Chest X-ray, AP view. Patient: 12 years old, sex M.
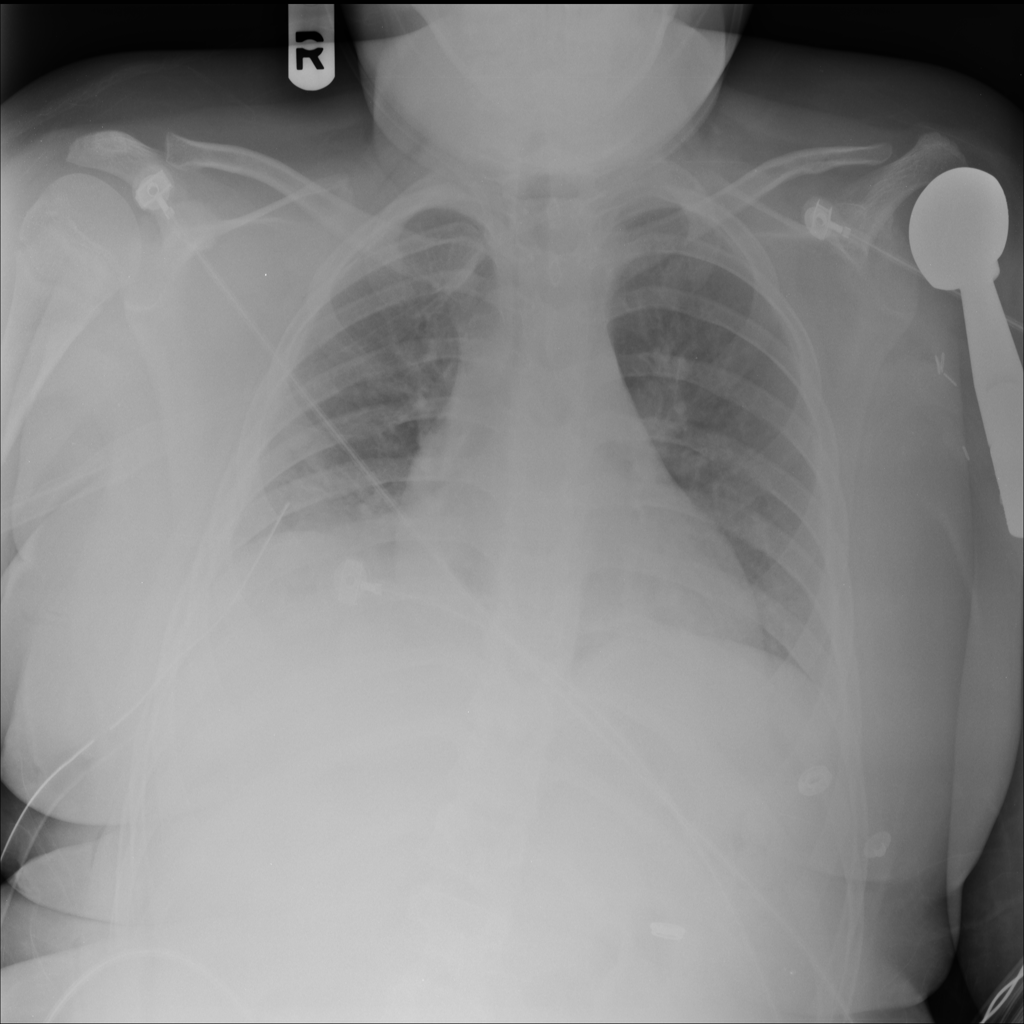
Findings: Atelectasis